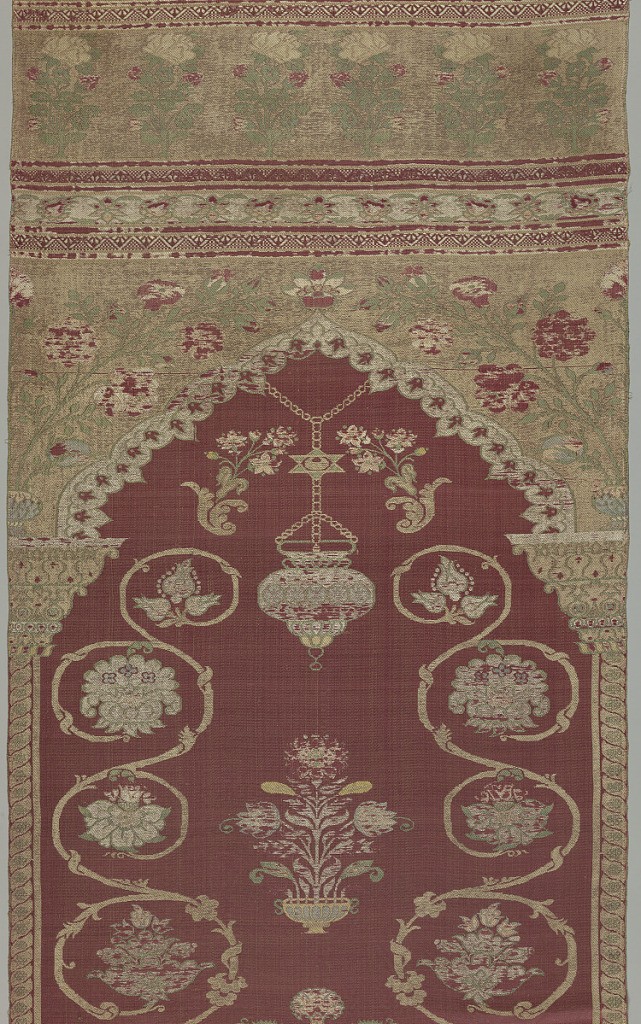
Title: Textile
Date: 18th–19th century
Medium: silk Technique: 3/1 twill patterned by continuous and discontinuous supplementary wefts bound on the front in 1/3 twill and bound on the back in the same twill
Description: Long narrow panel designed to give the effect of arches in a garden. Pillars flank either side, a lamp hangs from an arch between the pillars, flowers are in a frieze at top and bottom, and flowers inside scrolling vines fill the ground between the pillars. Red ground.